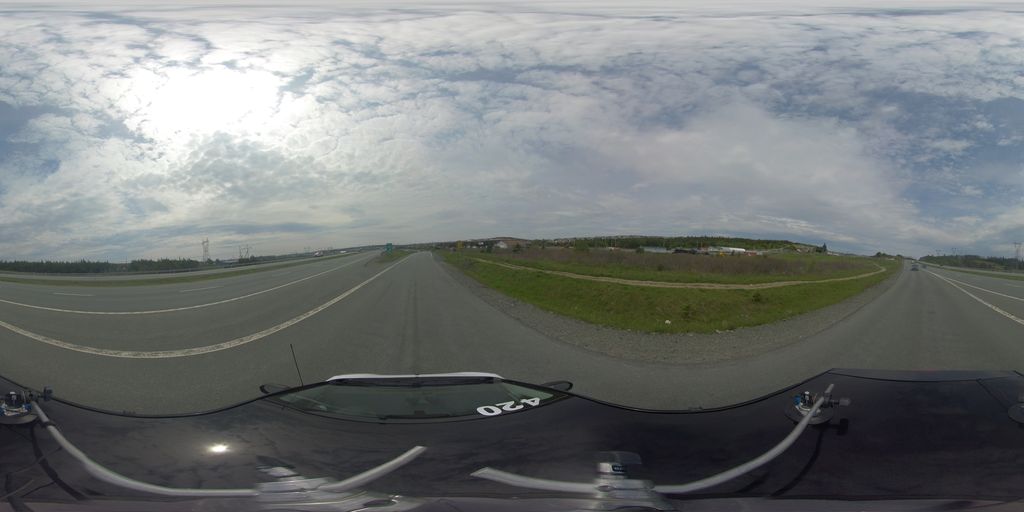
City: st_johns